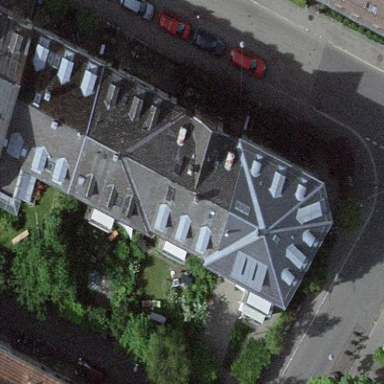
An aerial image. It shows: Hipped-roof building with apartments.